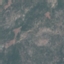
Label: HerbaceousVegetation